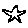
Label: star